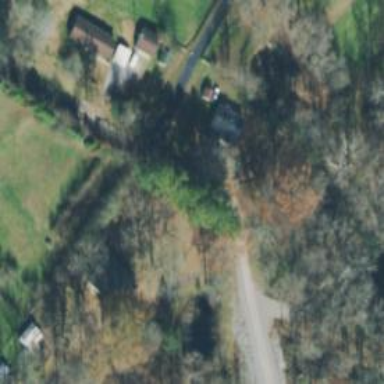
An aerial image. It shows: Residential road.